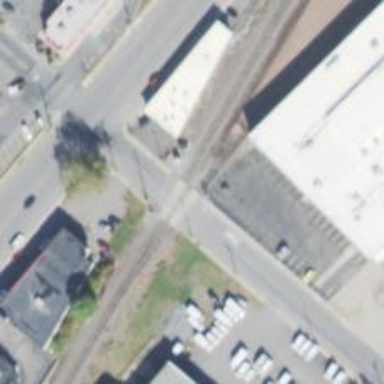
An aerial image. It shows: Railway crossing.